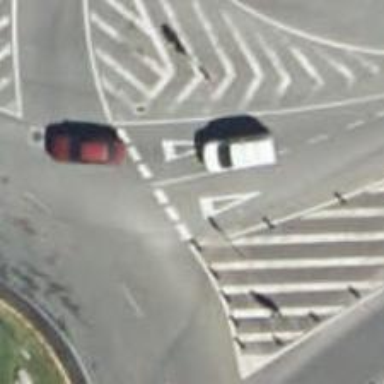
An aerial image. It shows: Road with "give way" sign.